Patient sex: M
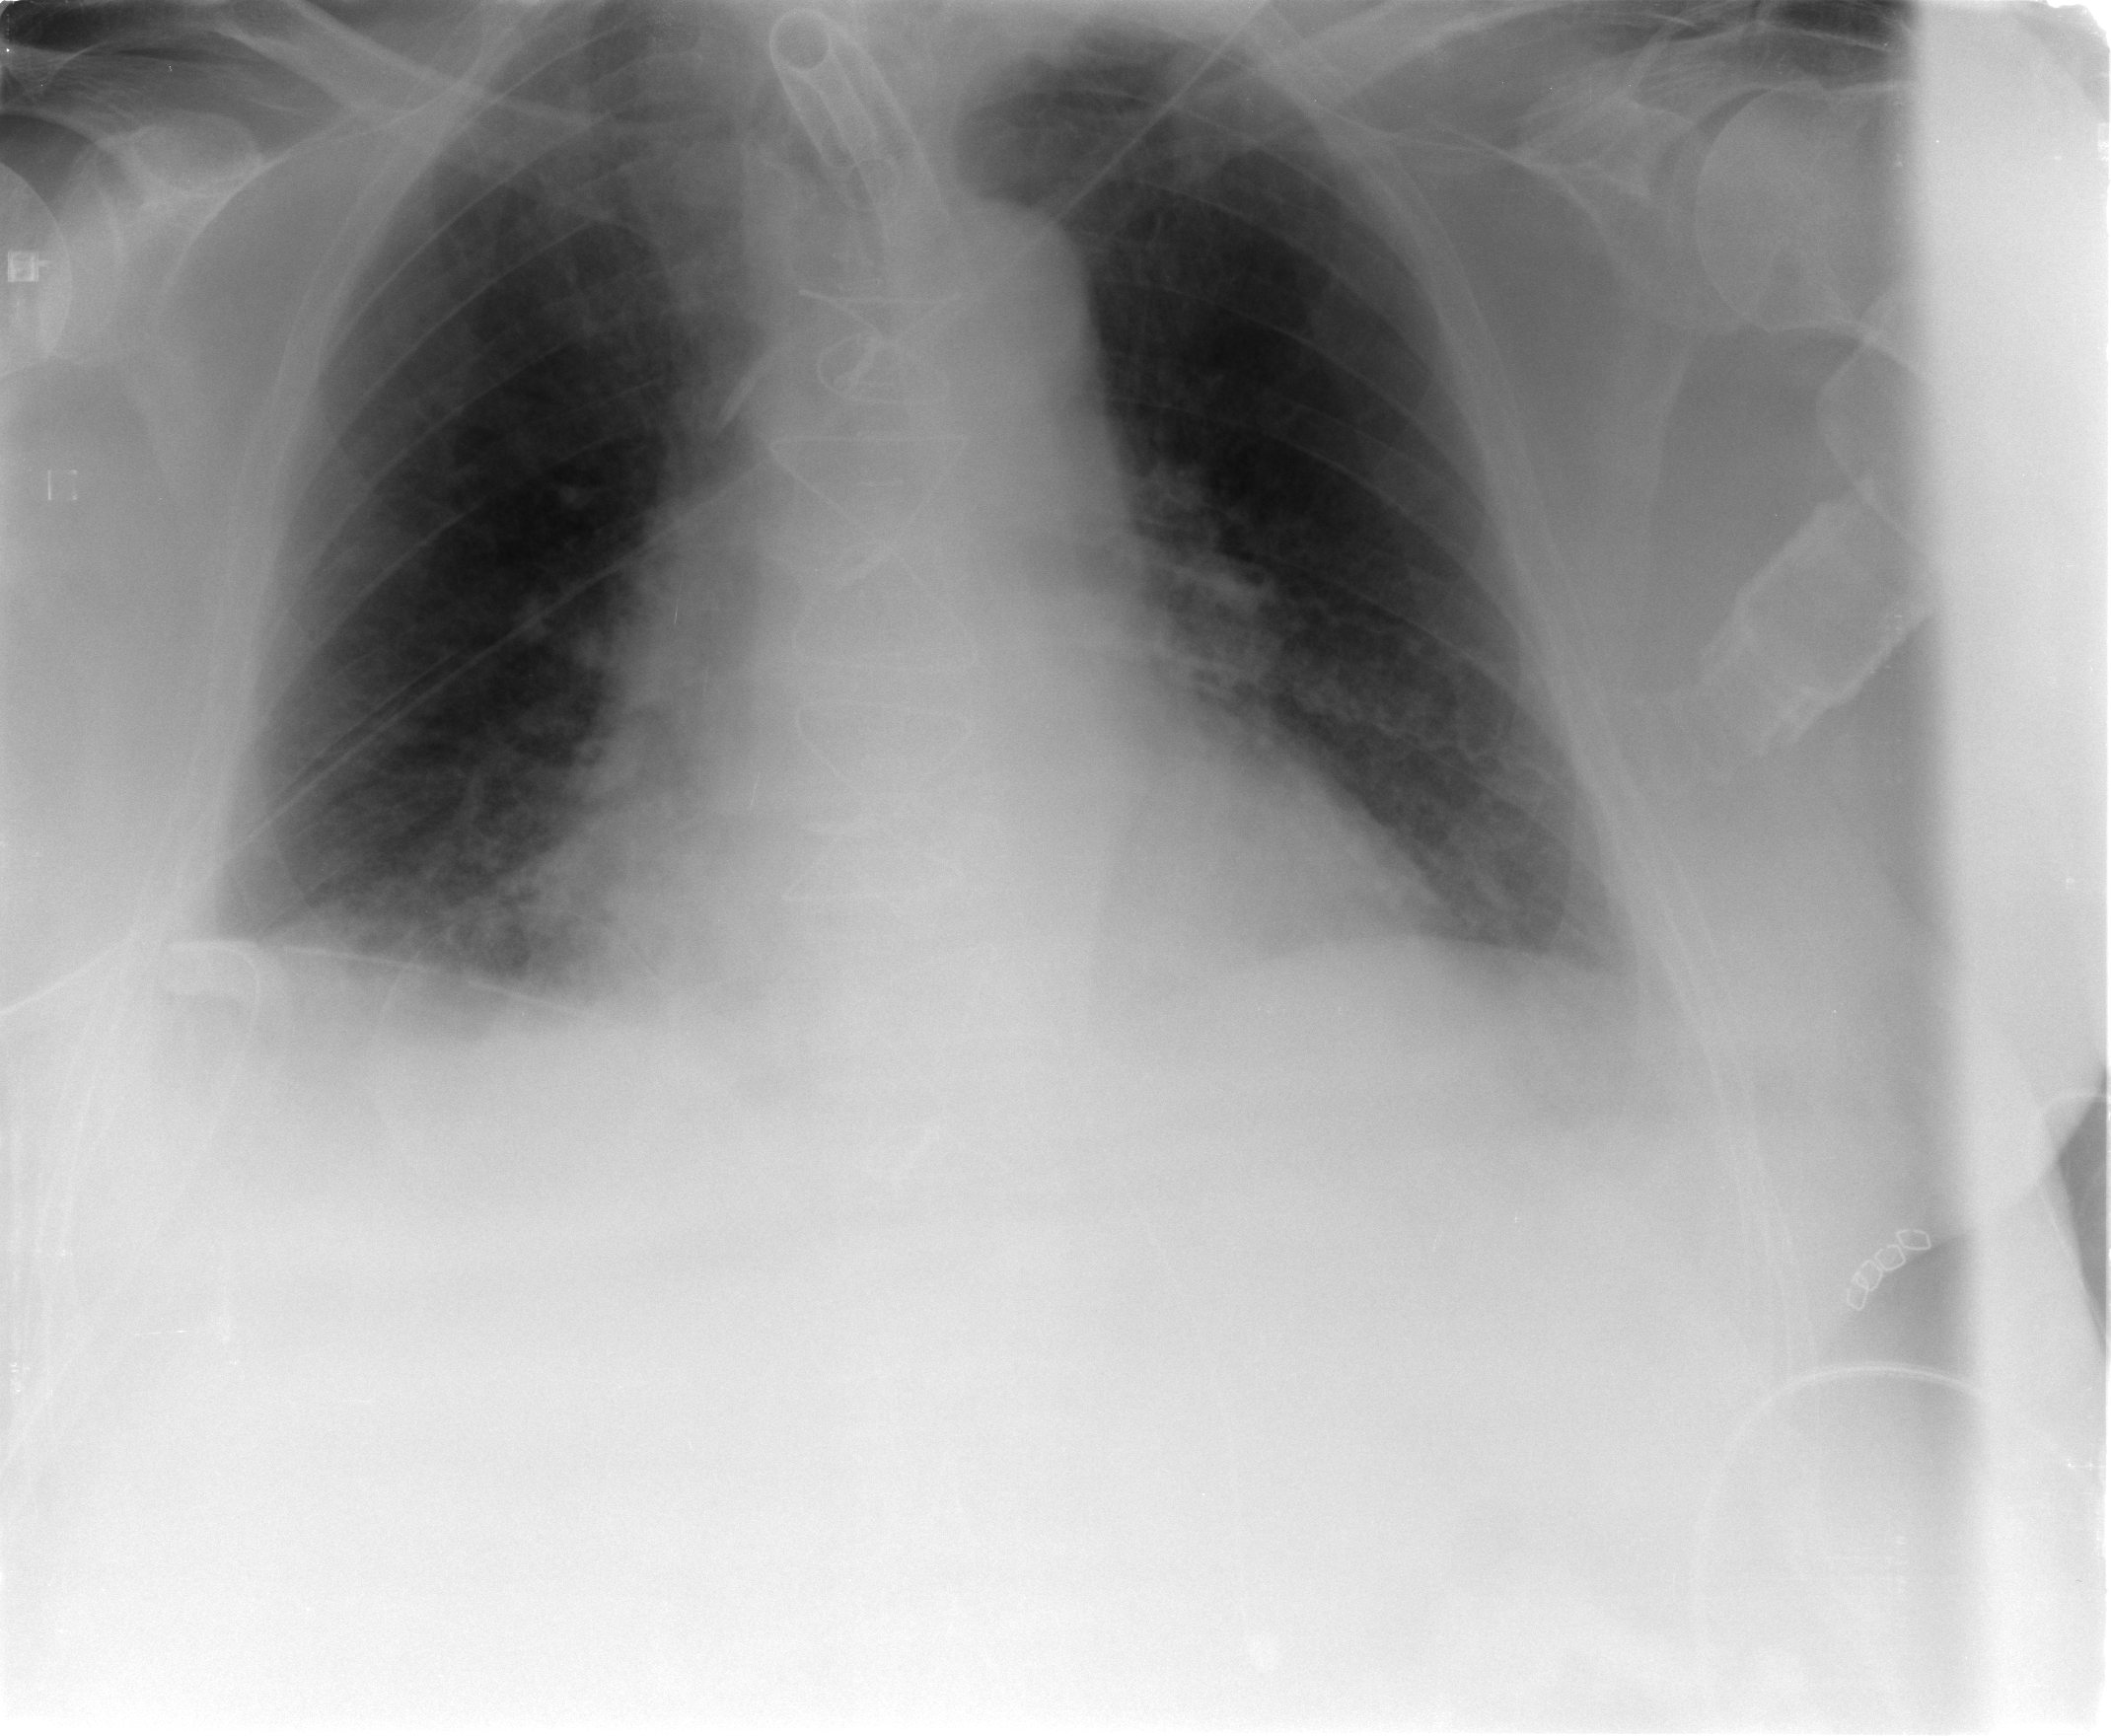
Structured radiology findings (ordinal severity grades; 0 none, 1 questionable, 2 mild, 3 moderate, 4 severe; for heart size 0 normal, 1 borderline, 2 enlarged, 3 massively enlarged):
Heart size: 2
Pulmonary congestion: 2
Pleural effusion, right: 0
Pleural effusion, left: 0
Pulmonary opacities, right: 2
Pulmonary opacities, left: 1
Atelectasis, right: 2
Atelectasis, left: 2